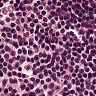
Metastatic tissue present: no